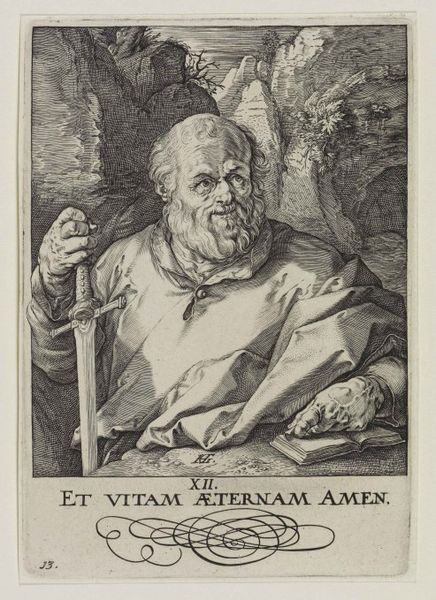
Titel: Christus, die 12 Apostel mit Paulus
Künstler: Hendrick Goltzius
Standort: Karlsruhe
Institution: Staatliche Kunsthalle Karlsruhe
Schlagwörter: baum, berg, felsen, hand, himmel, mann, umhang, bäume, landschaft, äste, grau, handschuhe, schwarz, skizze, weiss, zeichnung, blick, alt, bart, hemd, bibel, falten, geschichte, gesicht, halten, lang, stein, steine, vollbart, bildnis, hände, portrait, porträt, hügel, natur, strauch, hütte, kirche, gewand, haare, mantel, sitzend, pflanzen, augenbrauen, höhle, knopf, wald, deutschland, lächeln, holzschnitt, schrift, man, alter mann, berge, fels, gebirge, grafik, schlucht, fancy, folds, hands, men, priest, robes, sword, white, black, collar, dress, face, gray, hair, nose, old, robe, seated, sitting, table, glatze, lesen, gown, print, deutsch, aufstützen, striche, offen, unterschrift, buch, druck, schwarzweiss, monogramm, schraffur, holzstich, radierung, stich, titel, seite, schwert, text, waffe, kittel, degen, gebet, buchseite, leben, wood, portät, cliff, life, rock, rocks, sky, stone, tree, barz, background, ear, head, hill, hills, house, landscape, mountain, mountains, nature, german, trees, mönch, heiliger, eyes, gelehrter, brocken, forest, bushes, plants, freundlich, drawing, paper, nummerierung, kupferstich, black and white, color, paul, shadow, coat, elderly, mouth, wrinkles, etching, sketch, beard, old man, saint, struch, books, cross, necklace, nummer, smile, photo, spiral, cliffs, dead, lese, drapery, person, heiligenbild, federzeichnung, blättern, human, cloak, clothes, music, neck, latein, zechnung, lateinisch, prayer, signature, bald, balding, engraving, geischt, eye, lines, bush, cabin, finger, fingers, apostel, book, christ, outdoors, cave, als, script, paulus, clothing, stones, bible, forehead, page, shirt, dagger, prophet, latin, creepy, ewig, grave, button, bold, moustache, monogram, umblättern, amen, buach, knife, philosopher, apostle, umgnag, ewiges leben, holy, hermit, pages, xii, gorge, trunks, blade, wrinkle, grotto, canyon, et, 13, folio, epic, 12, clothe, shrubbery, bear, brows, peter, altdorfer, tunic, goltzius, saint peter, cavern, evangelist, veins, crusade, moutain, sowrd, jolly, ae, twigs, kopf#, peg, white beard, vita, mountaint, monotgrám, vitam, aeternam, readiing, posing, line art, hilt, eternal, vein, ag, vernarbt, et vitam aeternam amen, et vitam aeternam, et vitam, trres, neckbeard, twelve, j3, et vitam aeternam amen., swort, slit, afternam, swordbearer, gnarled, aternam, ta, vitam eternal, eternam, f\latin, seitstich, swoord, rocjs, aeternam amen